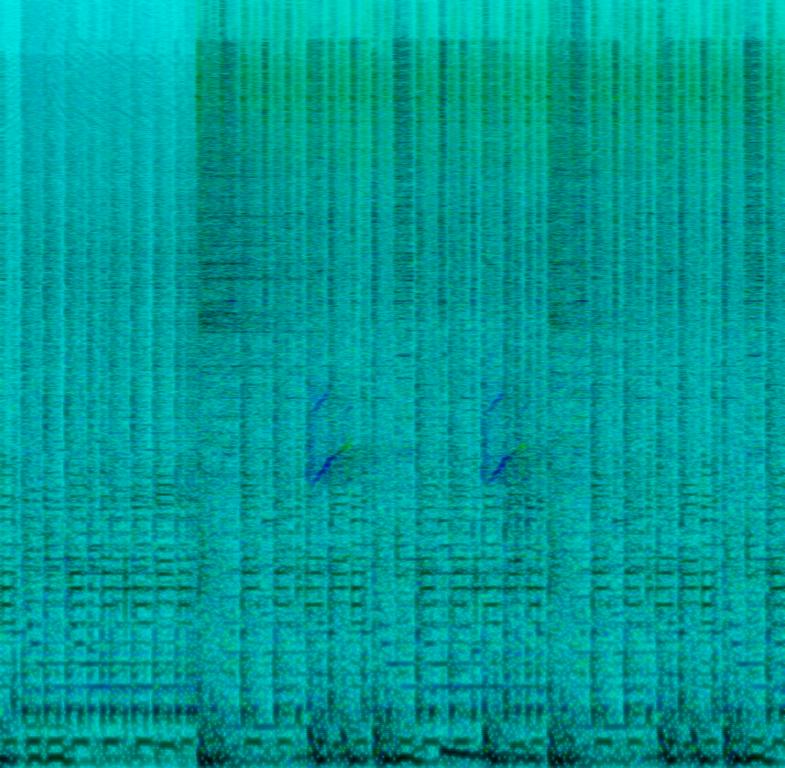
This music is an Electronic instrumental. The tempo is fast with an electrifying drum rhythm, funky bass lines, synthesiser articulation, cymbals rides, digital drums and electronically arranged sounds. The music is an energetic, high-powered, energetic, enthusiastic, intense, and explosive EDM/Synth Pop.